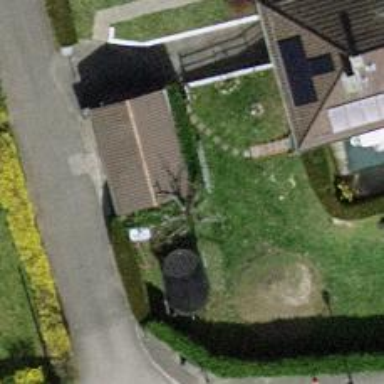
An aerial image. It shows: Semi-evergreen broadleaved tree.